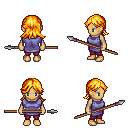
a pixel art fantasy rpg character, female body template, human, tanned skin, chain tabard jacket, red pants, light blonde loose hair, spear, four views (front, back, left, right), 2x2 character sprite sheet, small pixel art, hard edges, no anti-aliasing